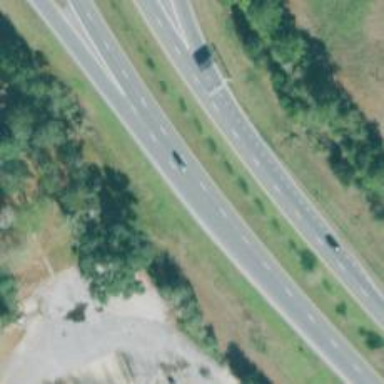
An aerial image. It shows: Asphalt motorway link.